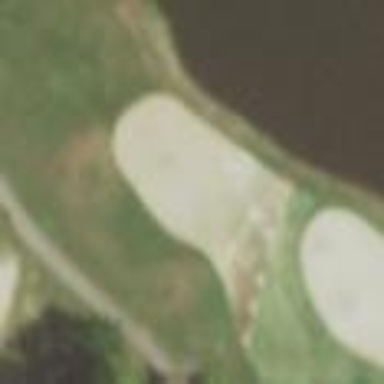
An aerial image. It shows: Golf fairway surrounded by grass.